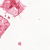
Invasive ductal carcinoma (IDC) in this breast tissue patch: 0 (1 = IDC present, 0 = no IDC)